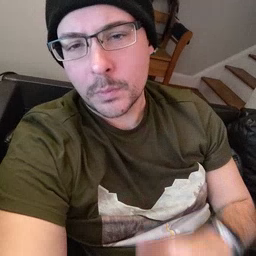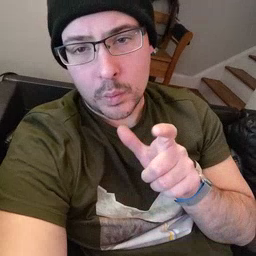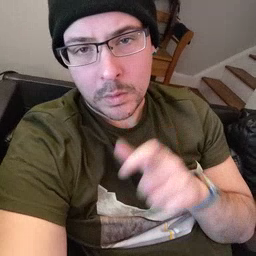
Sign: who